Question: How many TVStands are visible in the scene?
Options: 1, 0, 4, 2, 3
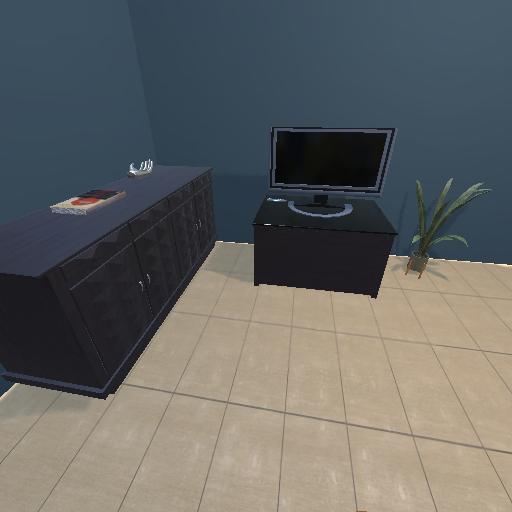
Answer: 1